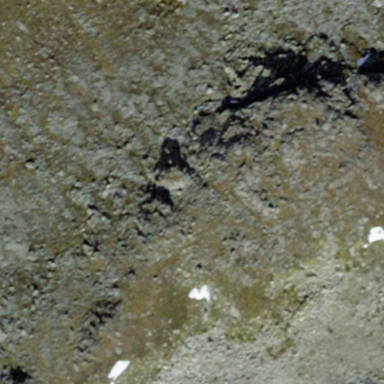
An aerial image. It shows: Landscape of bare rock.